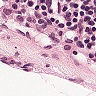
Metastatic tissue present: no